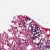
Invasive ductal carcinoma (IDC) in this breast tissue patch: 0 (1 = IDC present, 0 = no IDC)